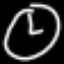
Label: clock